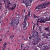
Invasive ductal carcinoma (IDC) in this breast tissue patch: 1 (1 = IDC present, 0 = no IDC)